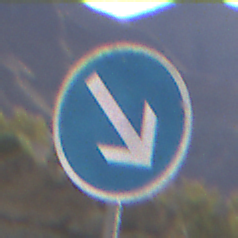
Verkehrszeichen: VorgeschriebeneVorbeifahrtRechts
Umgebung: Outdoor, Nature
Tageszeit: MorningAfternoon
Wetter: PartlyCloudy
Licht: Natural
Jahreszeit: NotSpecified
Kontrast: HighContrast